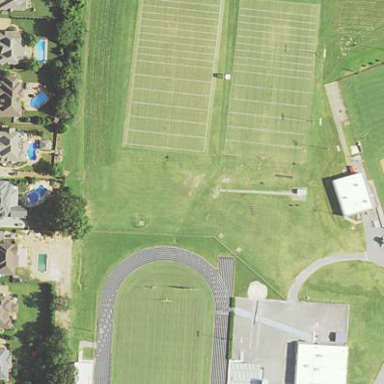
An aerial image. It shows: American football pitch for leisure and sport activities.